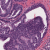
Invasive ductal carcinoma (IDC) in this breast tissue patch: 1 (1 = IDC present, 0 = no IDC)